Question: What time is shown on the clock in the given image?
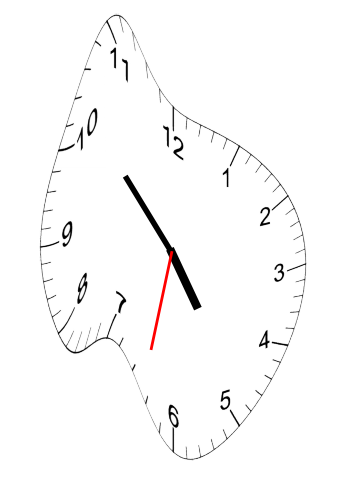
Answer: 04:52:32